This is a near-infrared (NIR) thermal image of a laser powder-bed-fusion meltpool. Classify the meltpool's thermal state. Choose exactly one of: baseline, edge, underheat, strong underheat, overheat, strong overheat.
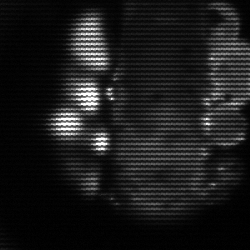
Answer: strong underheat